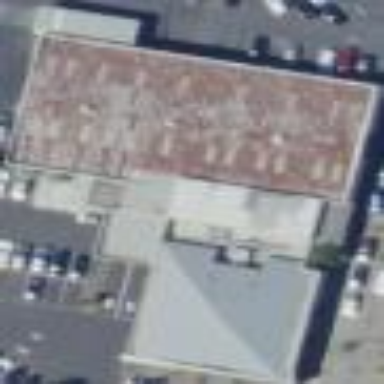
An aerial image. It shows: Commercial building.